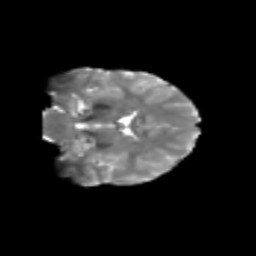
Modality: T2w
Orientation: coronal
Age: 22
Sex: female
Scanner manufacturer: siemens
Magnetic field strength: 3 T
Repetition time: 1.8 s
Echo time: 0.07 s